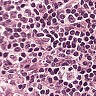
Metastatic tissue present: no